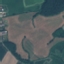
Land use / land cover class: Pasture